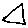
Label: triangle